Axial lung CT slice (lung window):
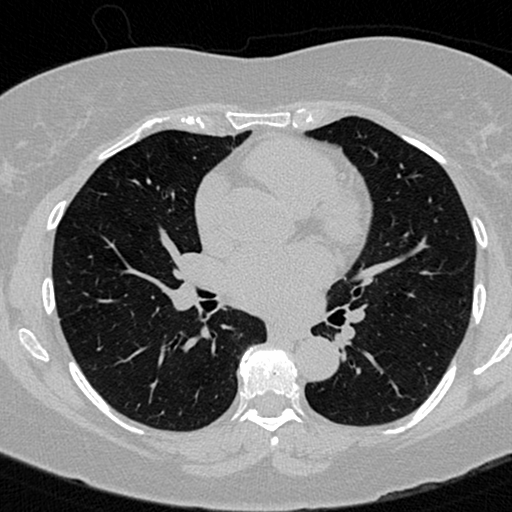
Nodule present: no